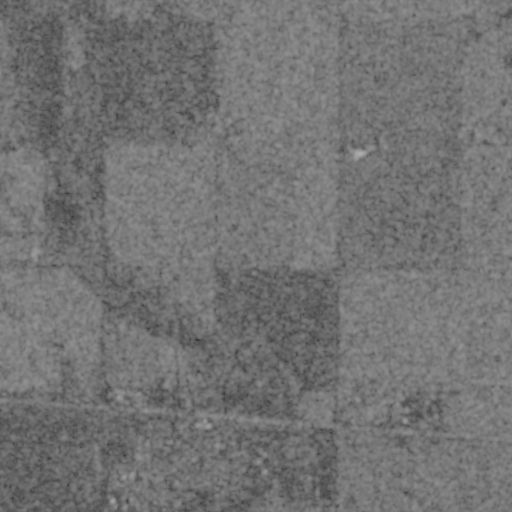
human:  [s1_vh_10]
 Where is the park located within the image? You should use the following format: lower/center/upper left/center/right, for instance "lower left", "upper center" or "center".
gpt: The park is located in the lower center of the image.
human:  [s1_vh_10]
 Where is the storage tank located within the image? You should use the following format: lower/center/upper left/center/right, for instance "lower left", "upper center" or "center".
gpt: The storage tank is located in the lower left of the image.
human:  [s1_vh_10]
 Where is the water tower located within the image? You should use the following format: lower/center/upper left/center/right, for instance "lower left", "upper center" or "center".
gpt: The water tower is located in the lower left of the image.
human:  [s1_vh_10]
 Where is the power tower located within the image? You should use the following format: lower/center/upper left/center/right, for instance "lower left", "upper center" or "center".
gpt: There is no power tower in the image.

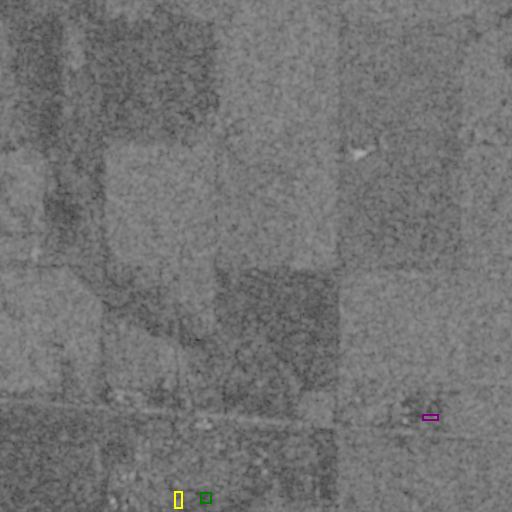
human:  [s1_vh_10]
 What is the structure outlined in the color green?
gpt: The structure outlined in green is a park.
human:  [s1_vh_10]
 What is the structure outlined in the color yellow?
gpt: The structure outlined in yellow is a building.
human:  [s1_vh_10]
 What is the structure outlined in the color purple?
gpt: The structure outlined in purple is a building.
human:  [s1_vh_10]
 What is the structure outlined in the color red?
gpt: There is no red outline.